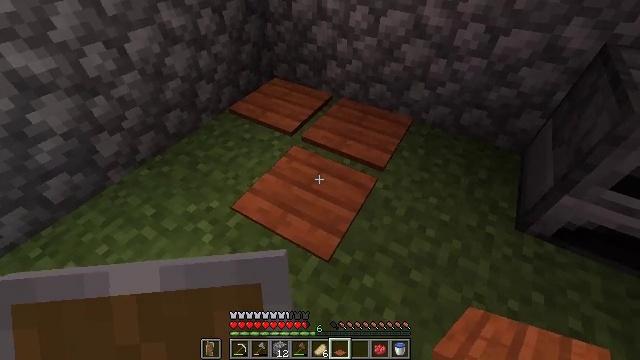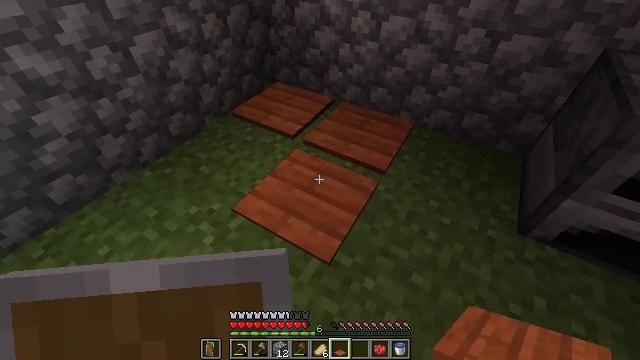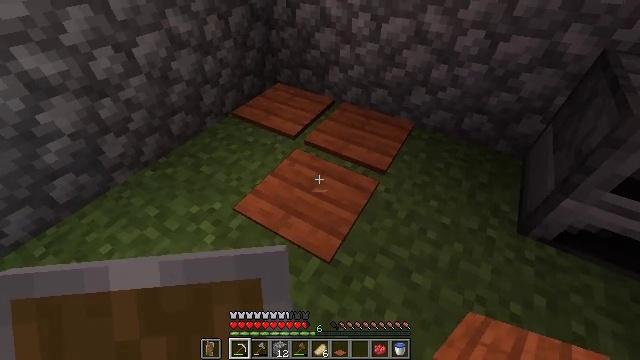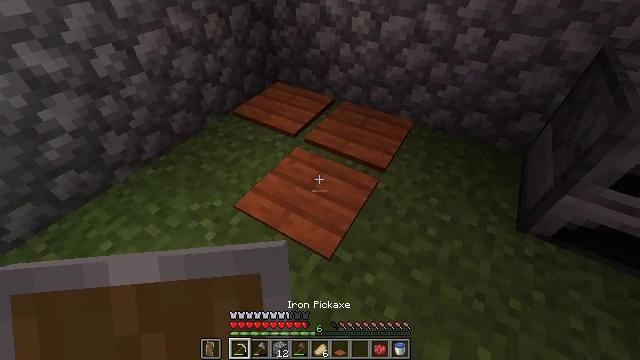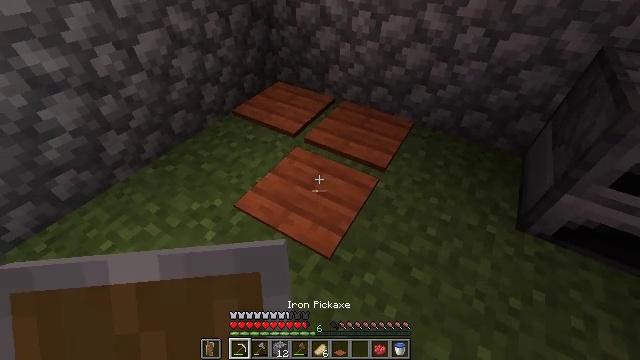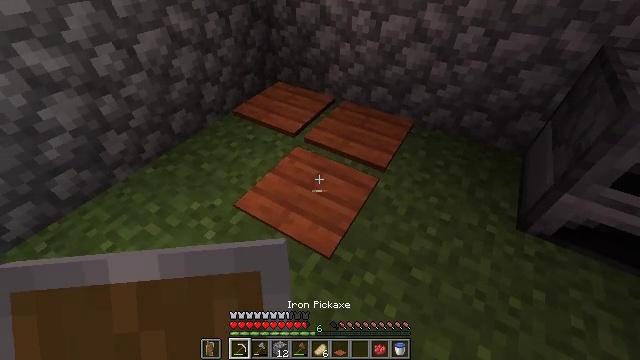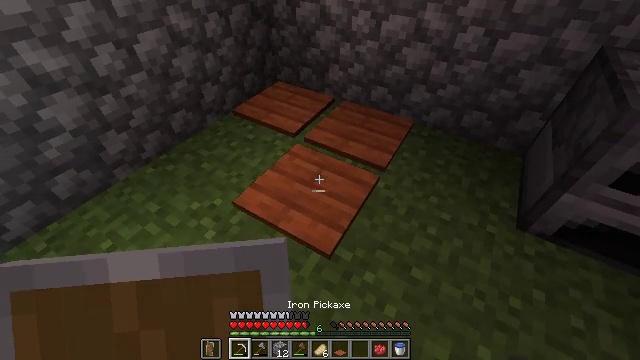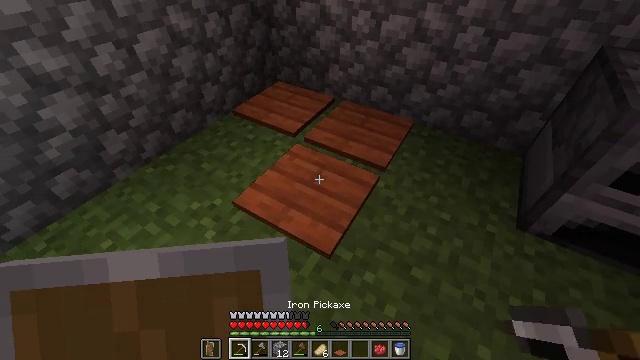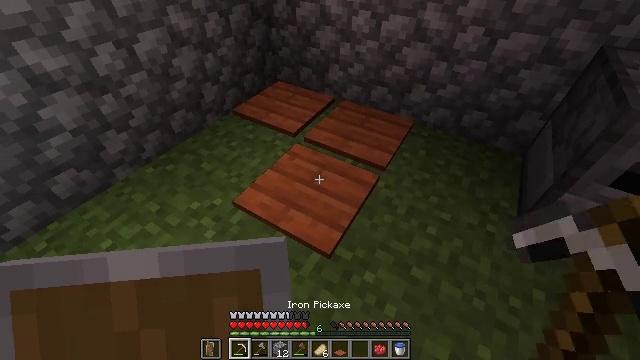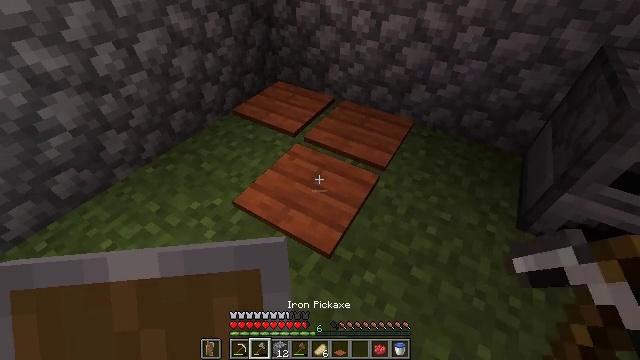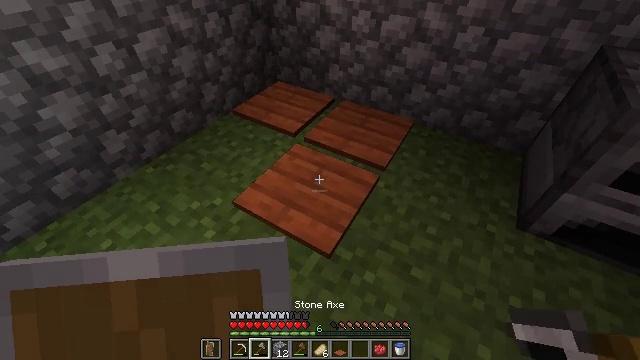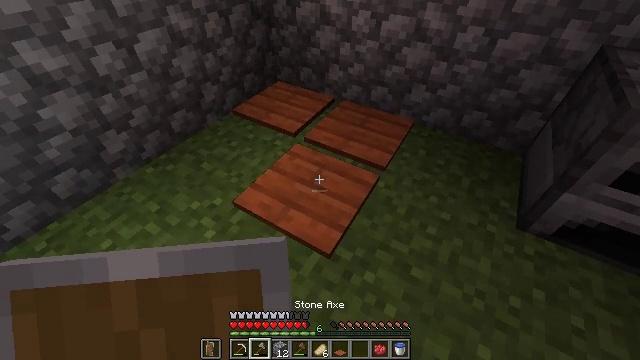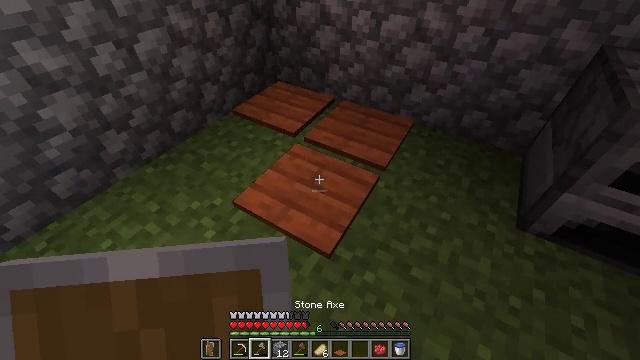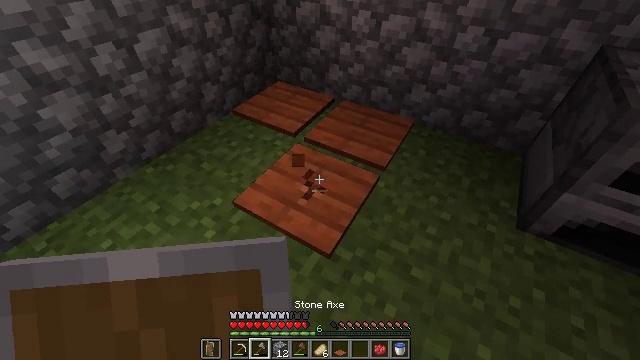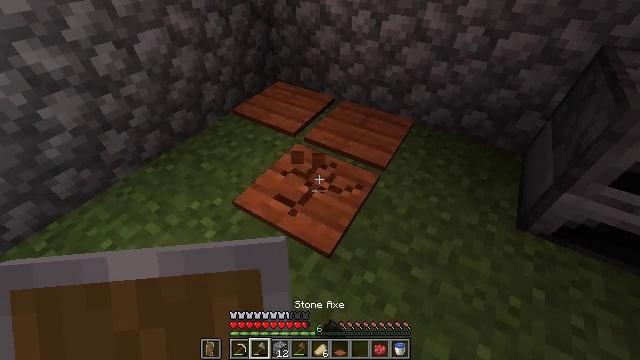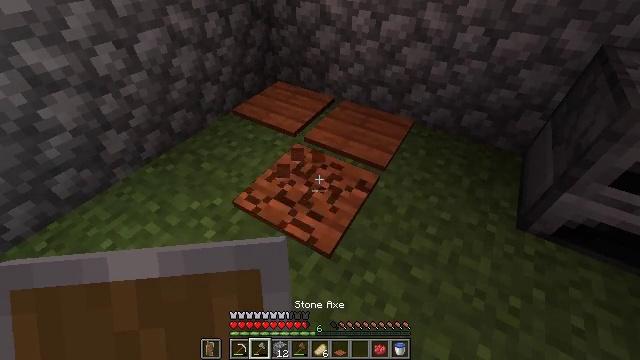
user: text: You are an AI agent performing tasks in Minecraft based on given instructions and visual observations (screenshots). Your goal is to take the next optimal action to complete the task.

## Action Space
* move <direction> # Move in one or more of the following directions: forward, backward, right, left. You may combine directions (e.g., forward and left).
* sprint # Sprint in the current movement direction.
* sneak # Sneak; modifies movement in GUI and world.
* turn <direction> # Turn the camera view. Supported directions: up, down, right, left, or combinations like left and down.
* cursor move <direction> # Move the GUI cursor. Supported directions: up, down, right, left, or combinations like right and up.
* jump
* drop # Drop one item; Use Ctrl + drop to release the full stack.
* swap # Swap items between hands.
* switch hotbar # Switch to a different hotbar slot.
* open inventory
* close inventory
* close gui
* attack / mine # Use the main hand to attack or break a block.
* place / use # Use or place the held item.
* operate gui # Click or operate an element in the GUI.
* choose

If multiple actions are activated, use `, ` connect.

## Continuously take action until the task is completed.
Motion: motion action
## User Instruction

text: Destroy the acacia pressure plate.
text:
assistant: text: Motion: no_op
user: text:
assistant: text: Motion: switch to hotbar 1
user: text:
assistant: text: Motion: switch to hotbar 1
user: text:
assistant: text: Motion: switch to hotbar 1
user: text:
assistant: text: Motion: switch to hotbar 1
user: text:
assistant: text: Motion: no_op
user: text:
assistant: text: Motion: no_op
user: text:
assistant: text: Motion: no_op
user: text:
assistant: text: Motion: switch to hotbar 2
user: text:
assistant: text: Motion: switch to hotbar 2
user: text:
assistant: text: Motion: switch to hotbar 2
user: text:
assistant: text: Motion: switch to hotbar 2
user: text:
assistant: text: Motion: attack / mine
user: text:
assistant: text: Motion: attack / mine
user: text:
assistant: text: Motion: attack / mine
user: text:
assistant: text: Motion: attack / mine
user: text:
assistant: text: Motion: attack / mine
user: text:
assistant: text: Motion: attack / mine
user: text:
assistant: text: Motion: attack / mine
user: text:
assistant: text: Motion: attack / mine
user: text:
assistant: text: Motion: attack / mine
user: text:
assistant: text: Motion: attack / mine
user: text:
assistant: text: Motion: attack / mine
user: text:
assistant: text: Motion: no_op
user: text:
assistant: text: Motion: turn right and up
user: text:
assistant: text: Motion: turn right and up
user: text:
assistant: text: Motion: no_op
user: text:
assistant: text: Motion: no_op
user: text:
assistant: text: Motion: attack / mine
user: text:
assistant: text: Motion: attack / mine